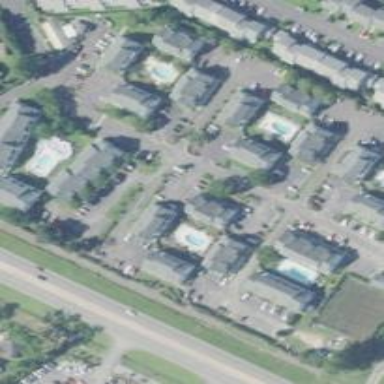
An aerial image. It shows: Neighborhood.